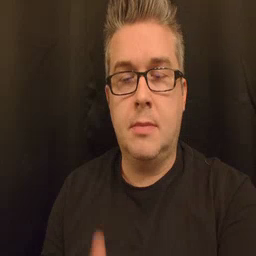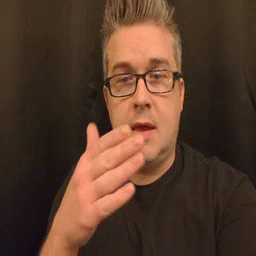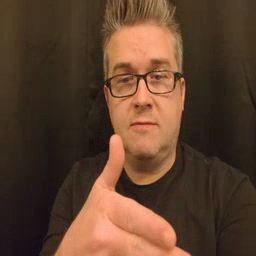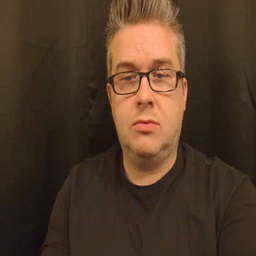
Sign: after